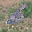
Label: 6